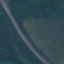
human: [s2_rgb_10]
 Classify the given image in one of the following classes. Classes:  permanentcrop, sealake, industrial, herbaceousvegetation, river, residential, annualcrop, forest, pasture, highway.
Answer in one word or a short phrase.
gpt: Highway